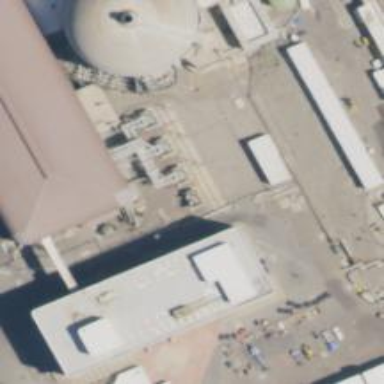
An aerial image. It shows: Nuclear power generator.